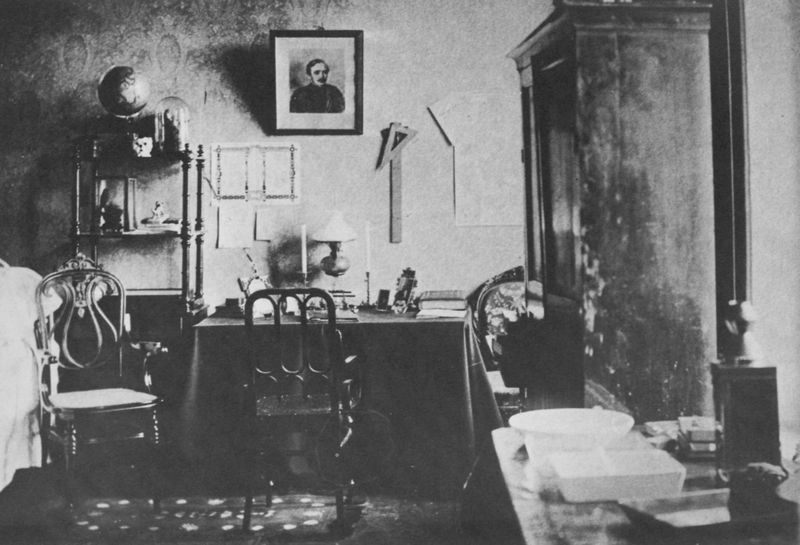
Titel: »Fin-de-siècle«-Interieur, Ort unbekannt
Künstler: Russischer Photograph
Schlagwörter: dunkel, weiß, dreieck, fenster, grau, lampe, licht, raum, schwarz, stuhl, stühle, tisch, zimmer, teppich, regal, wand, rahmen, schale, bild, bildnis, innenraum, möbel, portrait, porträt, tischtuch, boden, interieur, arbeitszimmer, bilder, bilderrahmen, schrank, schreibtisch, bett, schlafzimmer, kerzen, leuchter, foto, fotografie, anrichte, lich, waschtisch, büro, einrichtung, lineal, globus, weltkugel, winkel, labor, geodreieck, arbeitsraum, zeugniss